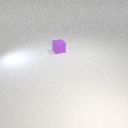
small purple rubber cube